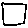
Label: square